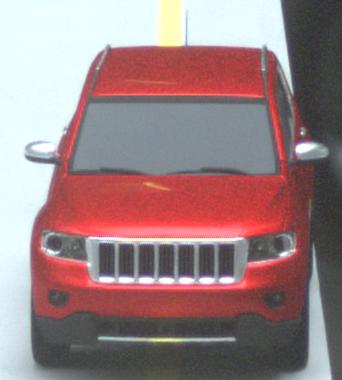
Make: Jeep
Model: Grand Cherokee
Detailed model: WK2
Model produced from: 2010
Model produced until: 2021
Doors: 5
Color: red
Road condition: dry road
Daytime: midday
Contrast: medium contrast